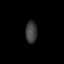
Tissue: lung
Cell type: Others
Senescence score: 0.2349
Nuclear area (px): 245
Mean DAPI intensity: 61.498